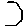
Label: hexagon